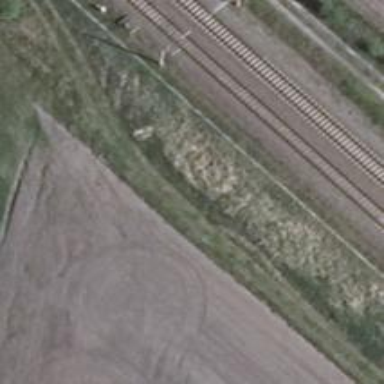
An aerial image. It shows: Dirt track road with grade 4 tracktype.